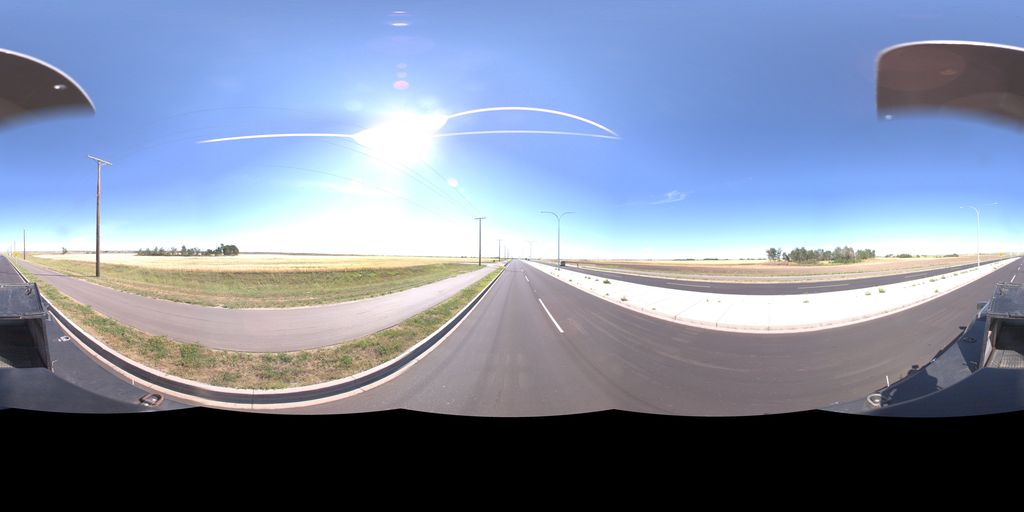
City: saskatoon